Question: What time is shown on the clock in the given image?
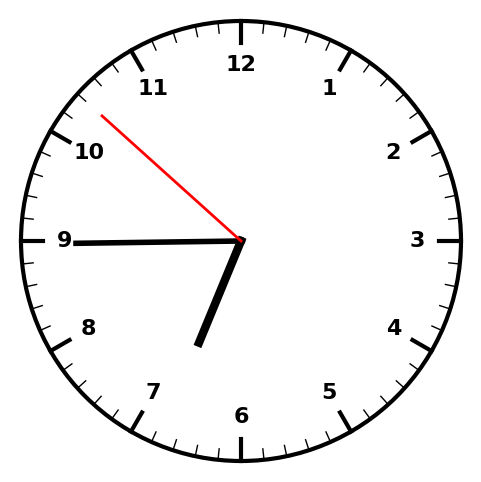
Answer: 06:44:52